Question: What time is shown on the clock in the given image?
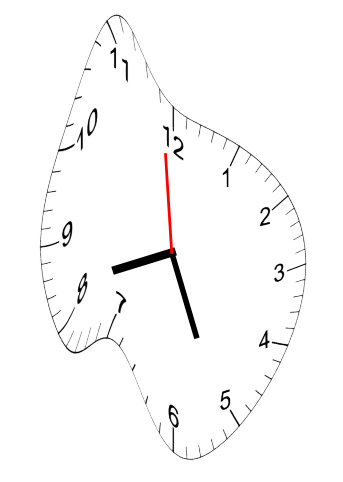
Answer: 08:25:59